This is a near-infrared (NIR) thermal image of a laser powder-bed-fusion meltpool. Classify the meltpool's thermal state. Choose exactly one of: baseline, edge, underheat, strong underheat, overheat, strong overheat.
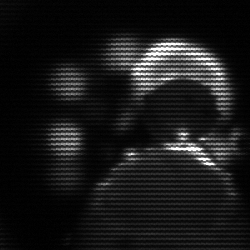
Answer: edge